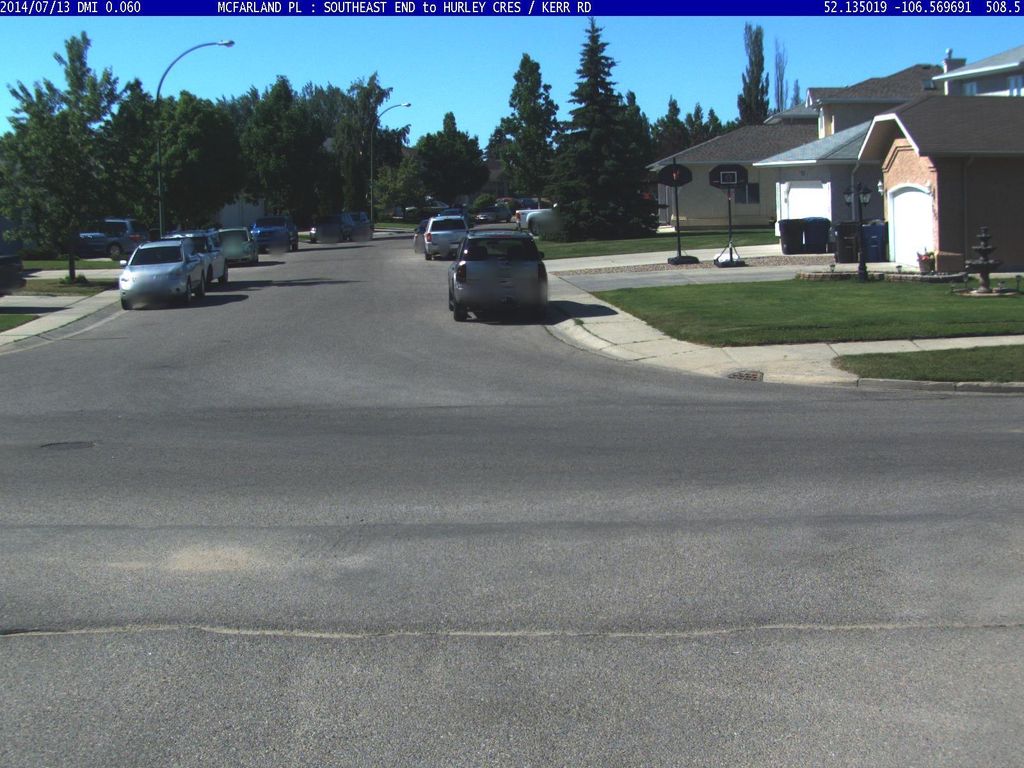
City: saskatoon